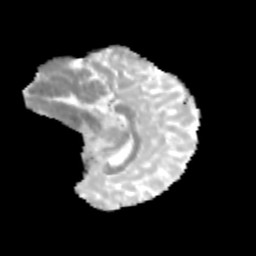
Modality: MD
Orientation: sagittal
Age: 11
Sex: female
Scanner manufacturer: siemens
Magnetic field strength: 3 T
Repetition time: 3.8 s
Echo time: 0.07 s